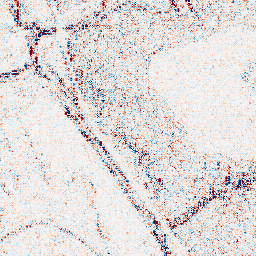
Category: wavelet
Decomposition family: wavelet_dwt
Decomposition parameters: wavelet: sym4
level: 1
Upsampling method: sinc_blackman
Upsampling parameters: scale: 2
kernel_size: 16
Upsampling scale: 2